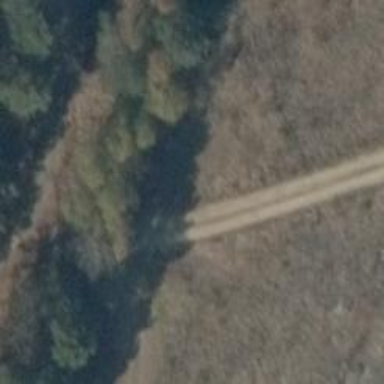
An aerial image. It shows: Compacted track with grade 5 tracktype.